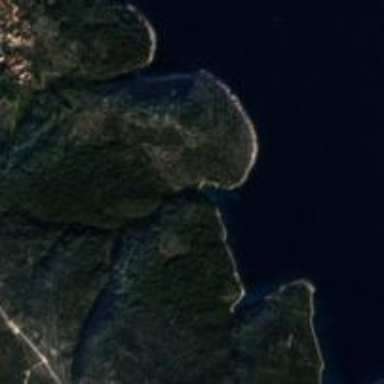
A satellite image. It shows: Beautiful bay in nature.